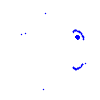
Particle: kaon